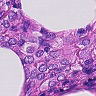
Metastatic tissue present: yes